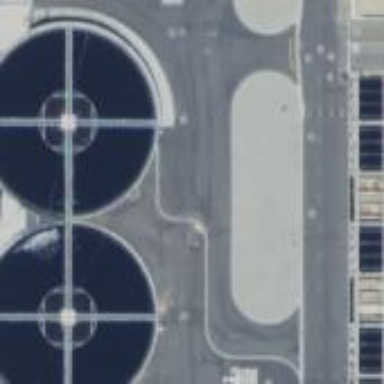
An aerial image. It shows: Storage tank with man-made structure.